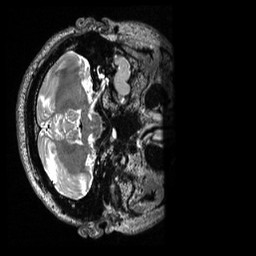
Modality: T2w
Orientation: axial
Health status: healthy
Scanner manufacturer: siemens
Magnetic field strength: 3 T
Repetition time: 3.2 s
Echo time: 0.565 s